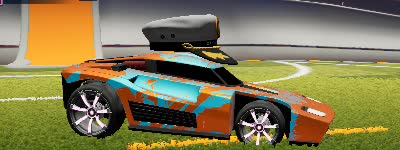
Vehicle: breakout